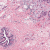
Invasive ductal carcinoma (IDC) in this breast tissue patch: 1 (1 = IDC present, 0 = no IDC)